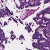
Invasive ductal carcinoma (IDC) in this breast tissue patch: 0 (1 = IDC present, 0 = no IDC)